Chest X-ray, PA view. Patient: 65 years old, sex F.
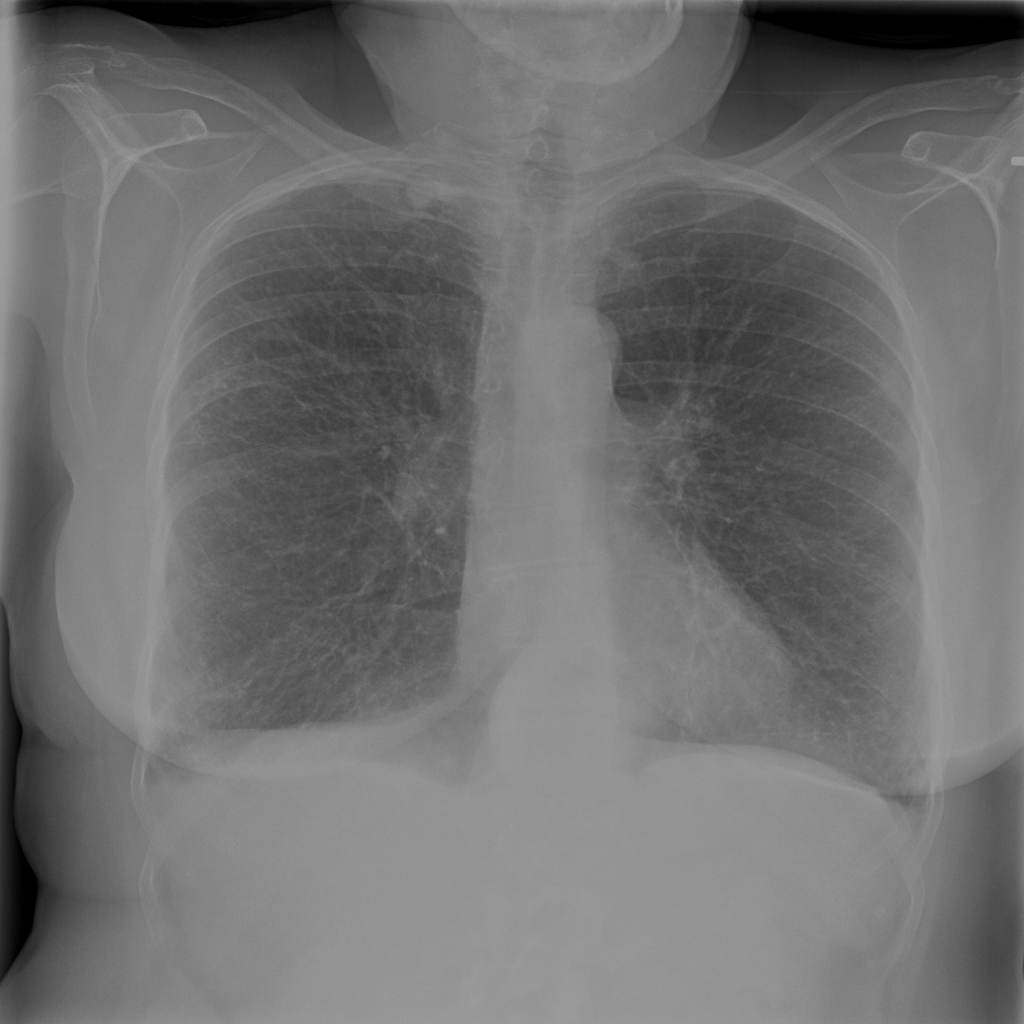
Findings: Pleural_Thickening